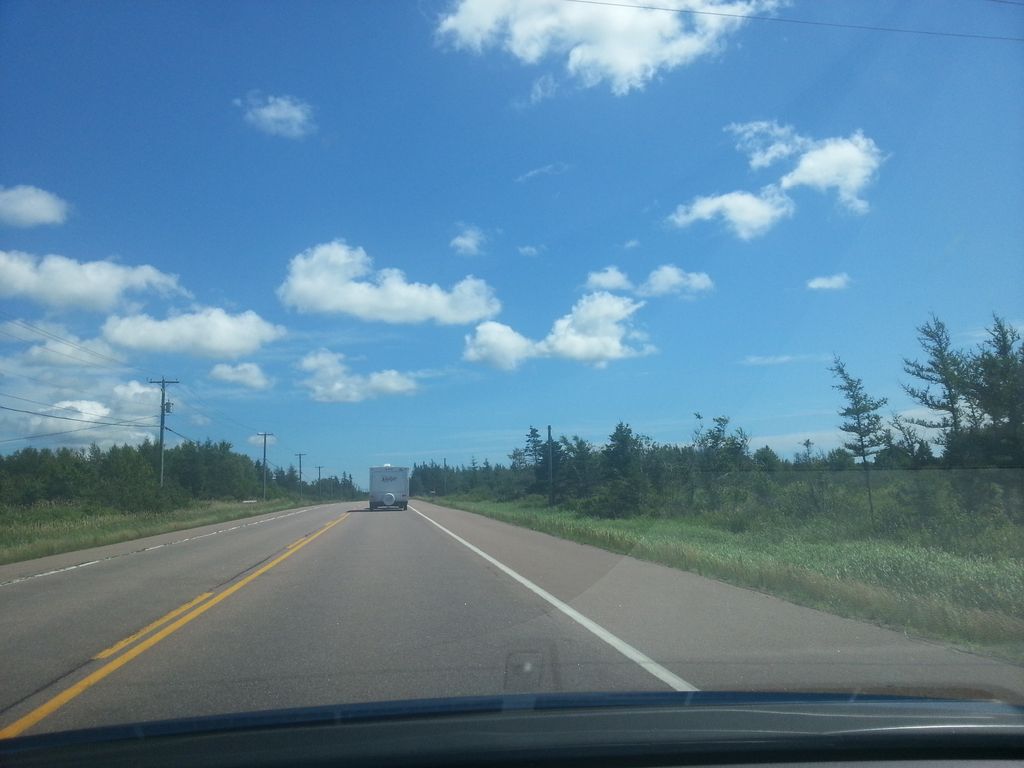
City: charlottetown